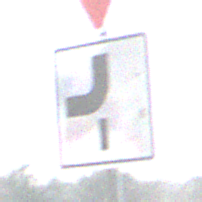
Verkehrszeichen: VerlaufVorfahrtsstrasse7
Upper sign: VorfahrtGewaehren
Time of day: MorningAfternoon
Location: Outdoor (Suburban)
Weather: PartlyCloudy
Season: NotSpecified
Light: Natural